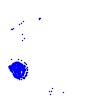
Particle: electron